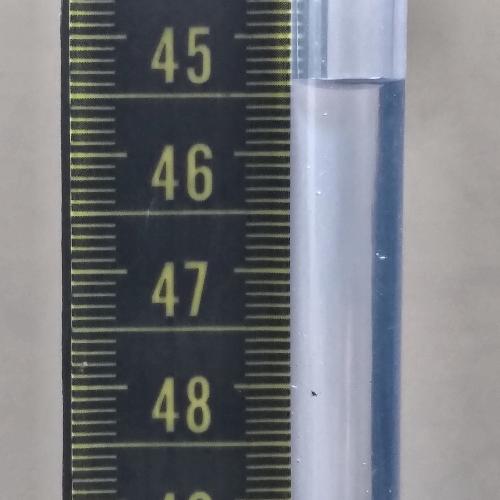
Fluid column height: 45.4 cm